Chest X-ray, PA view. Patient: 31 years old, sex F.
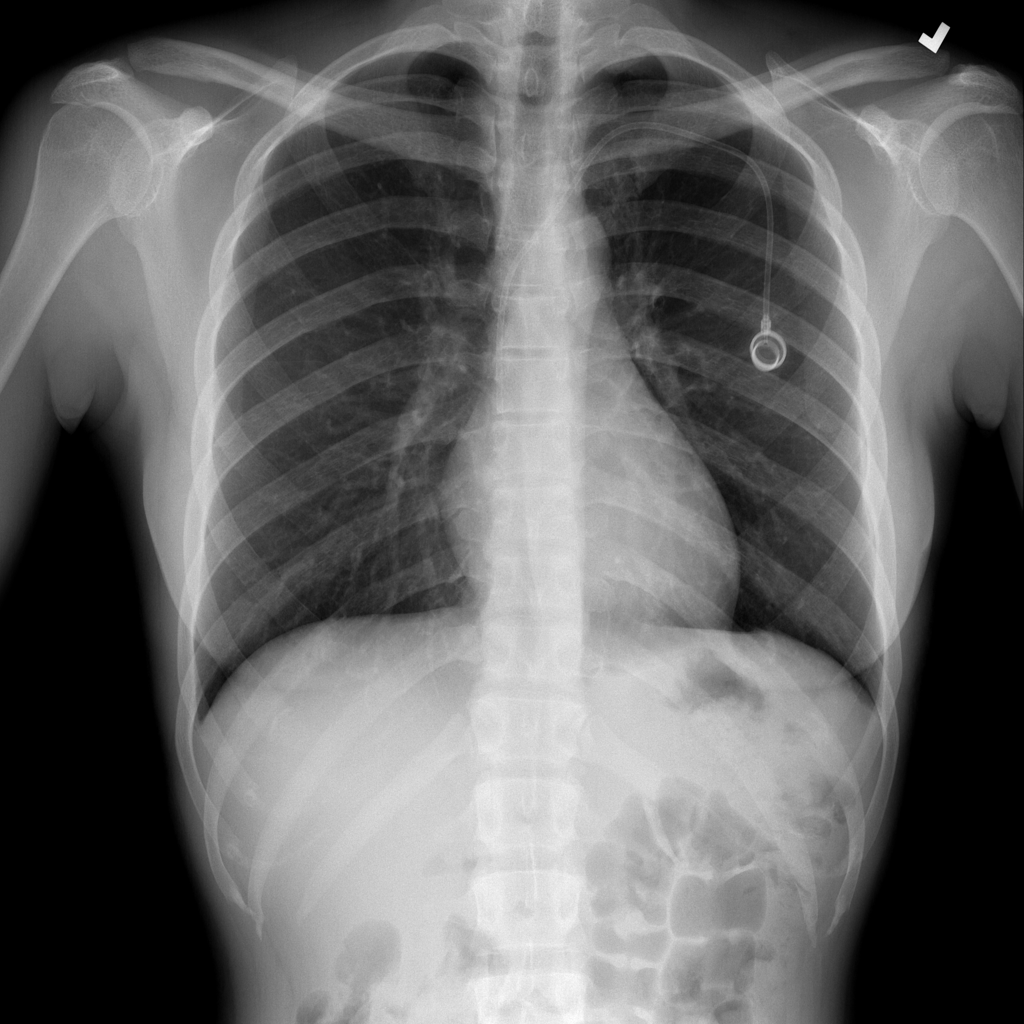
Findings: Infiltration